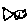
Label: fish